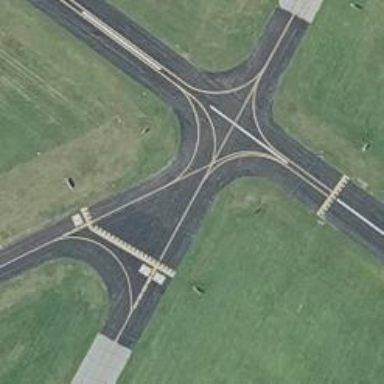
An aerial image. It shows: Image of taxiway at airport.